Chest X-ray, PA view. Patient: 34 years old, sex F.
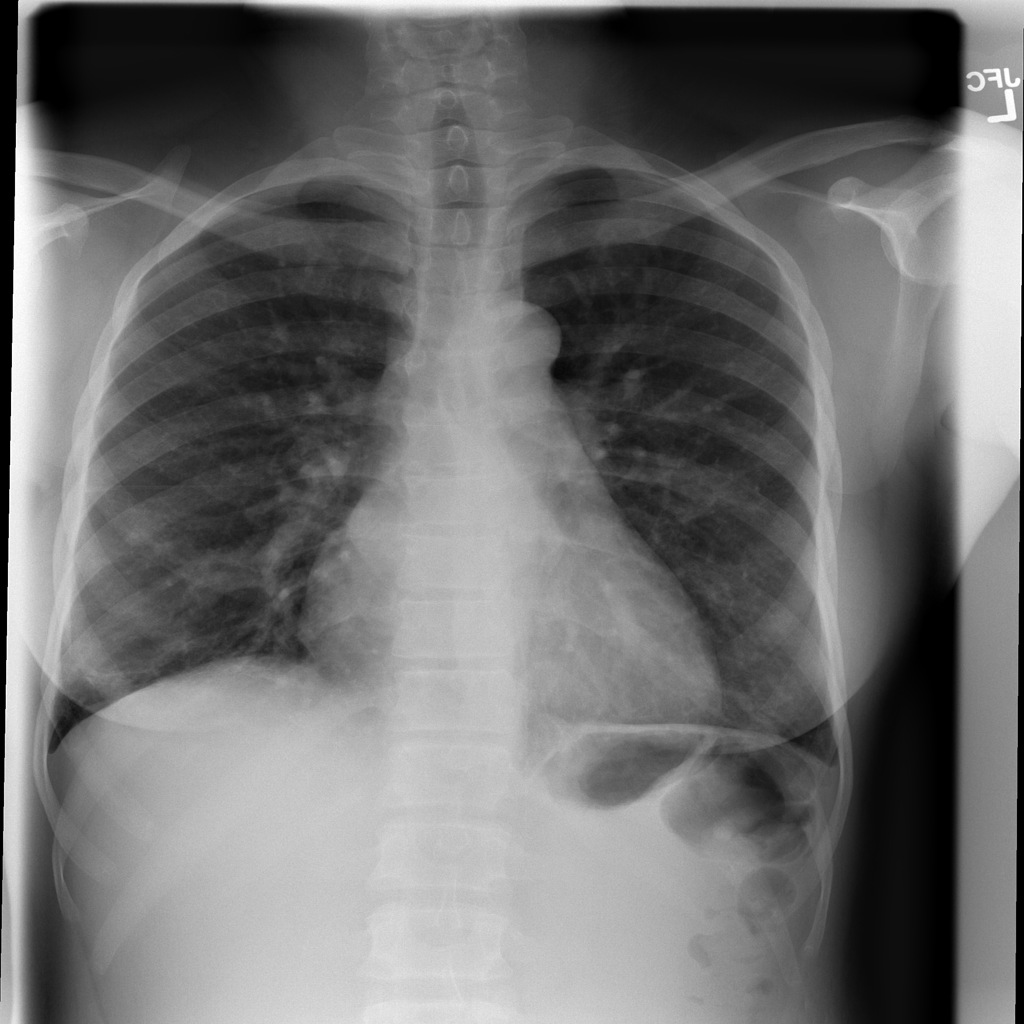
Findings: Infiltration